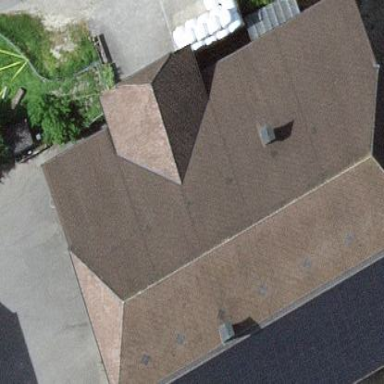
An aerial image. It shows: Barn.